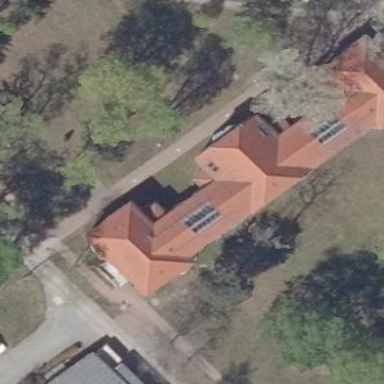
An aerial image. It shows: Office building with hipped roof.